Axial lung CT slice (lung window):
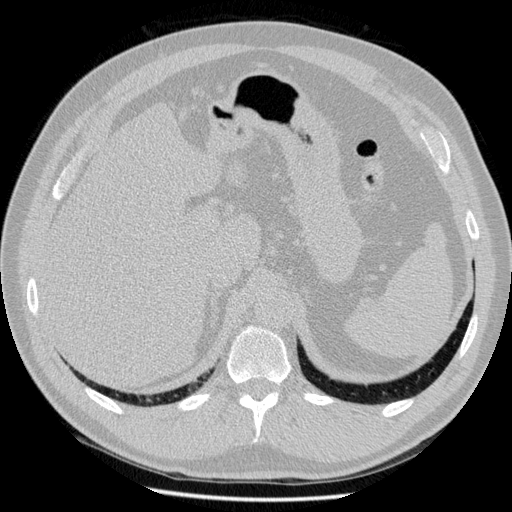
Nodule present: no